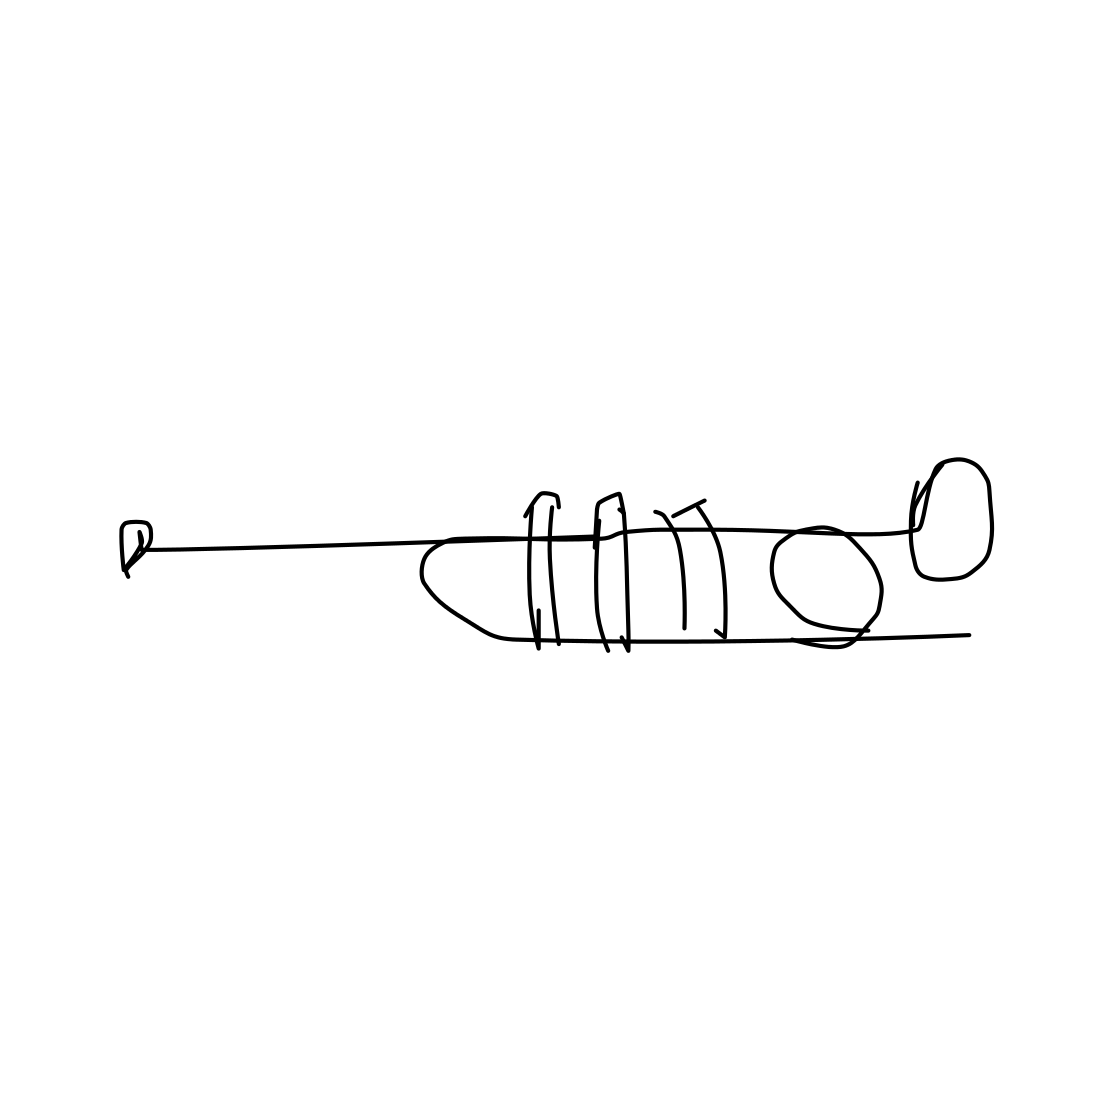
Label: trumpet